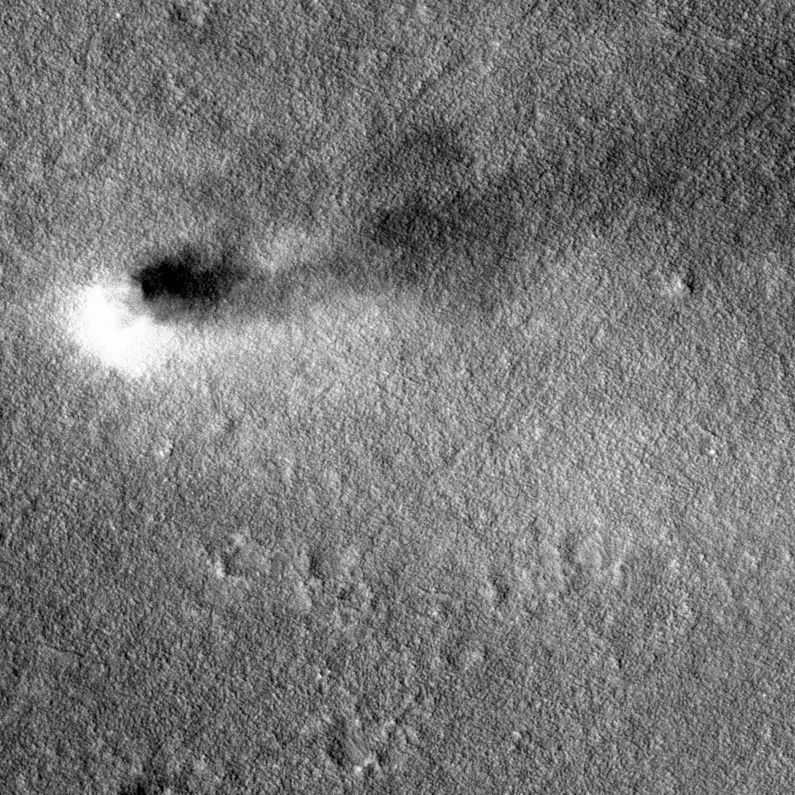
Label: dustdevil